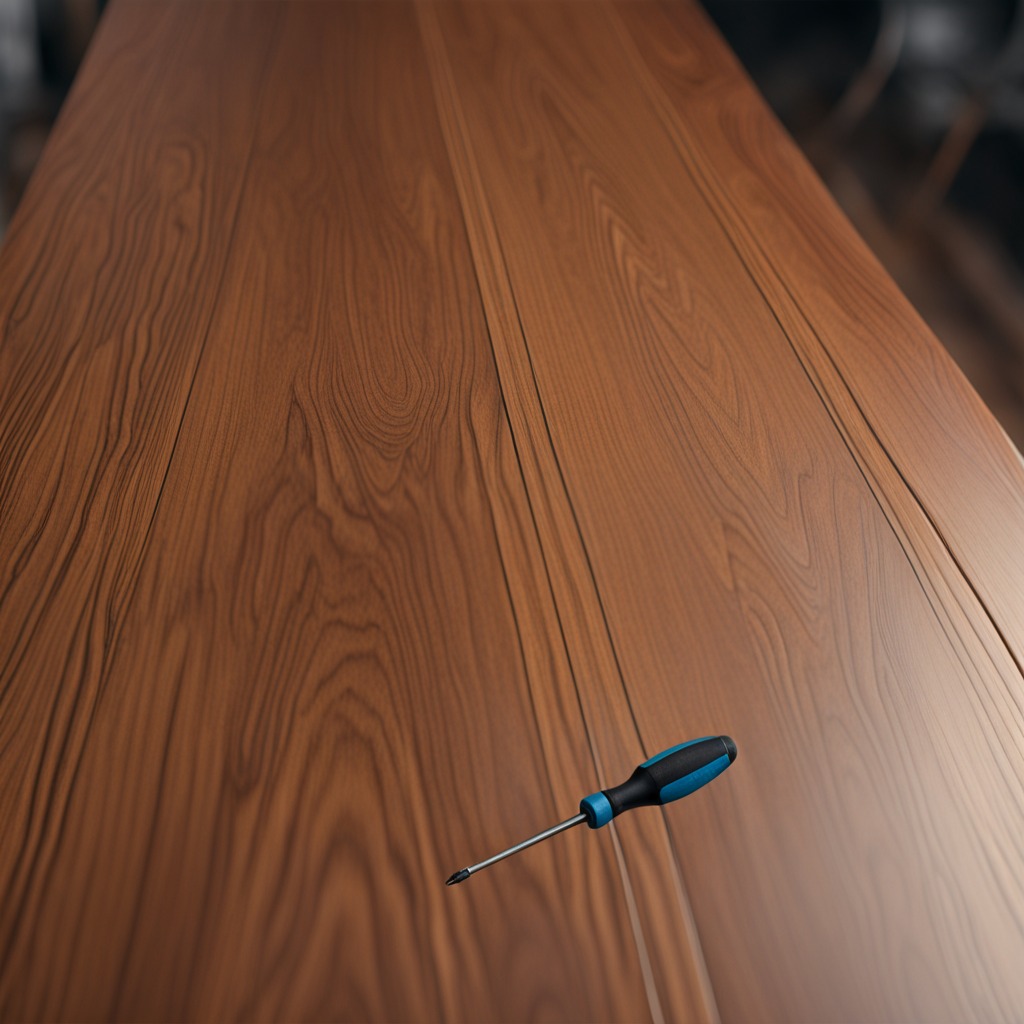
A screwdriver is lying on a wooden table in a carpentry studio.